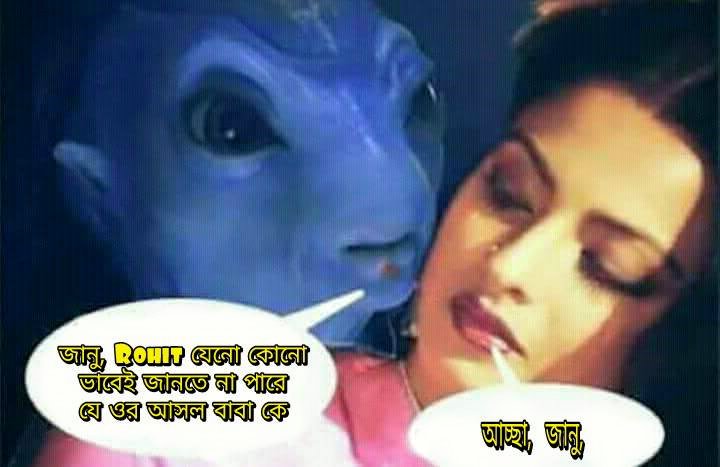
Caption: জানু, ROHIT যেনো কোনো ভাবেই জানতে না পারে যে ওর আসল বাবা কে    আচ্ছা, জানু,
Label: hate